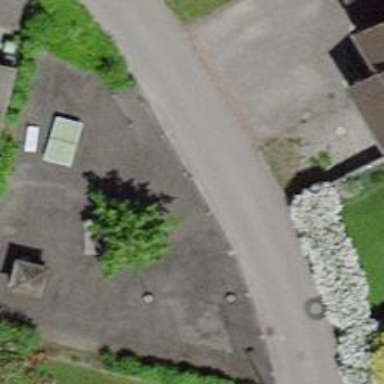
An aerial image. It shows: Residential road with asphalt surface and no sidewalk.